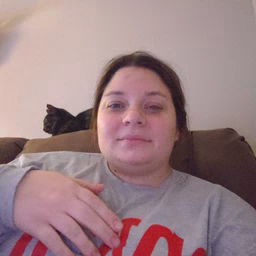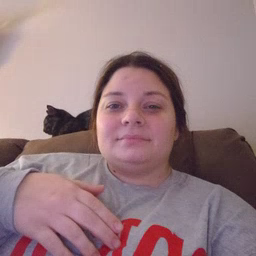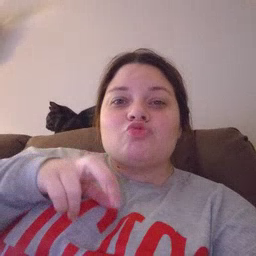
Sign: ride